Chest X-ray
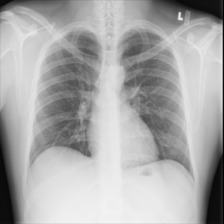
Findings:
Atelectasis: negative
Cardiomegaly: negative
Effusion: negative
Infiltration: negative
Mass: negative
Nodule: negative
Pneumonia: negative
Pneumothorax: negative
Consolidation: negative
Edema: negative
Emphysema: negative
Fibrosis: negative
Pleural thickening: negative
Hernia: negative